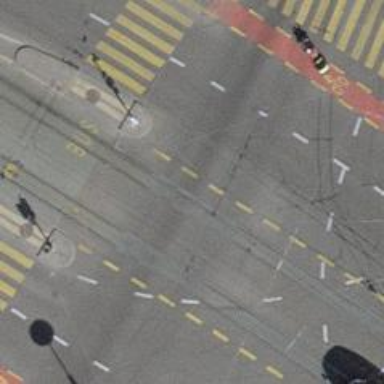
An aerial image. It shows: Secondary road with asphalt surface and trolley wires.